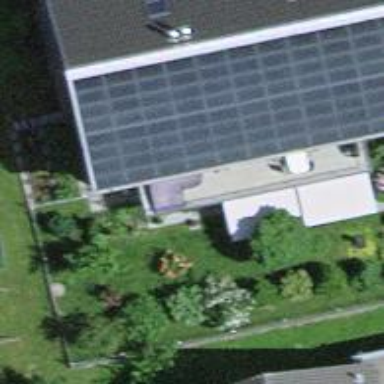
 consisting of solar photovoltaic panels."